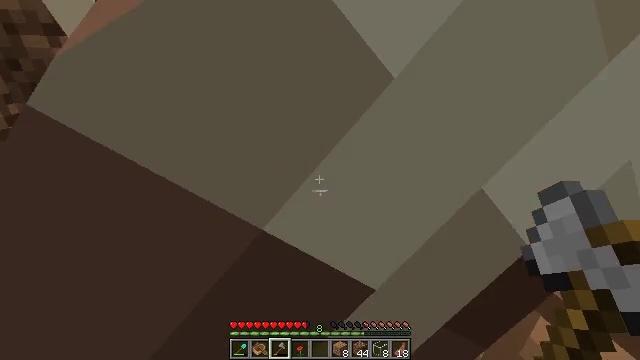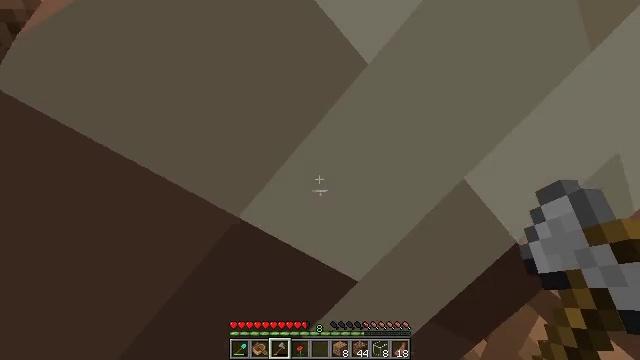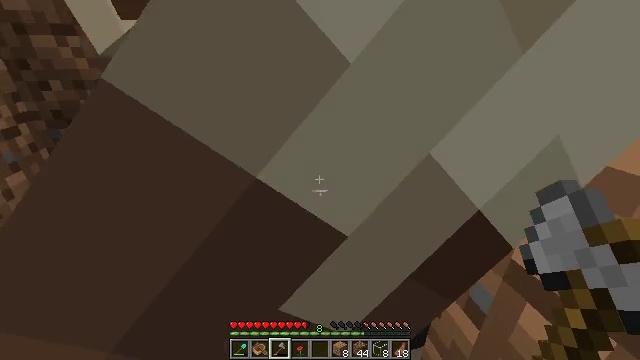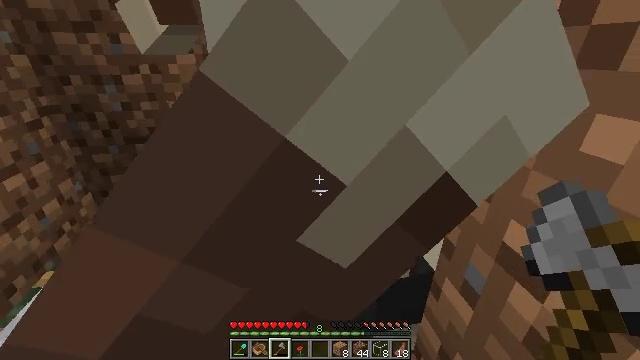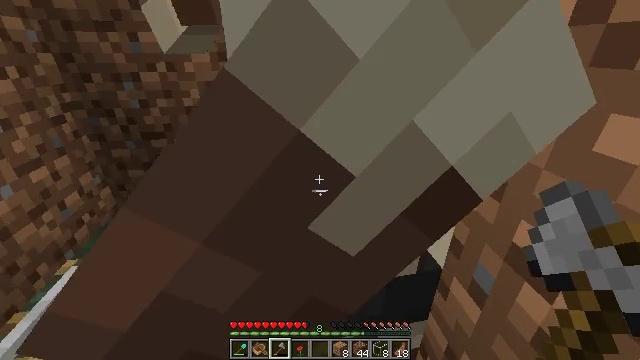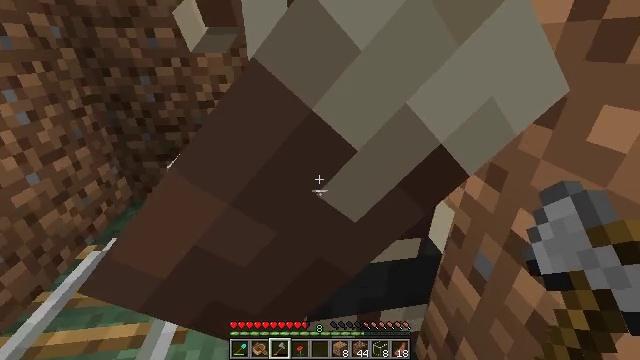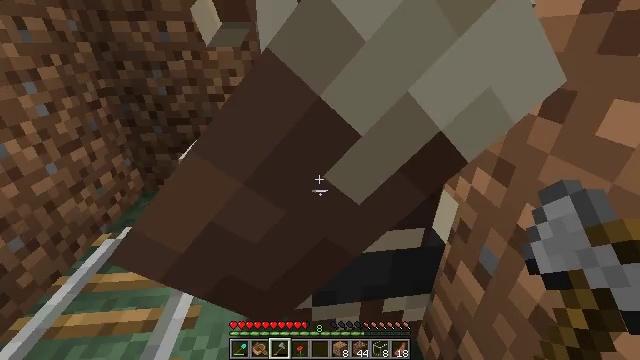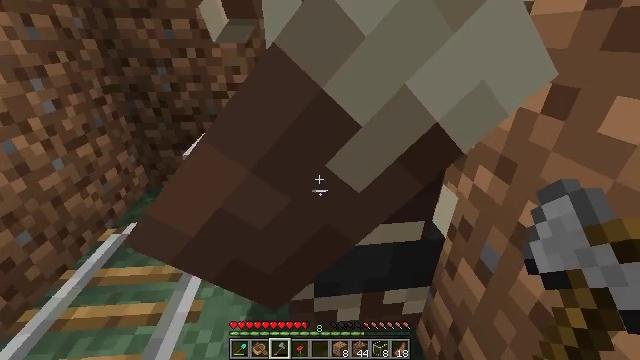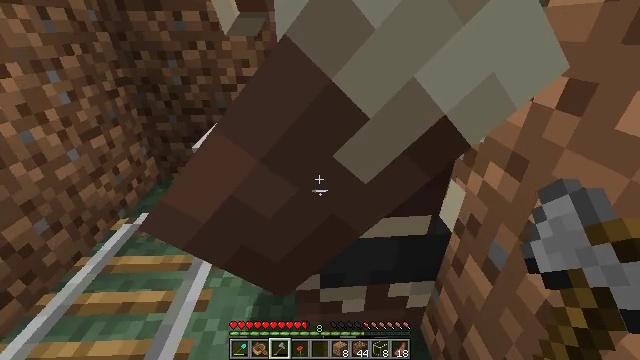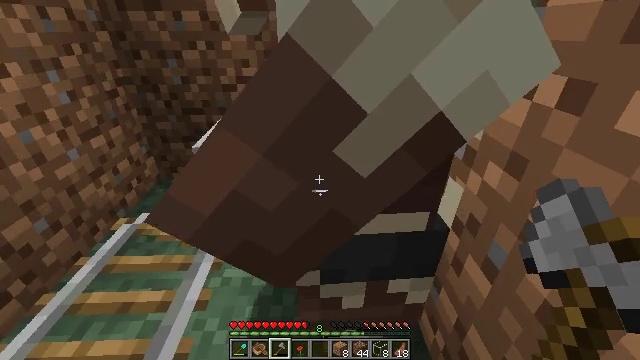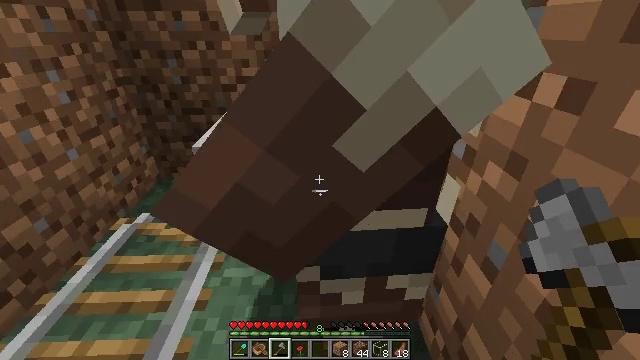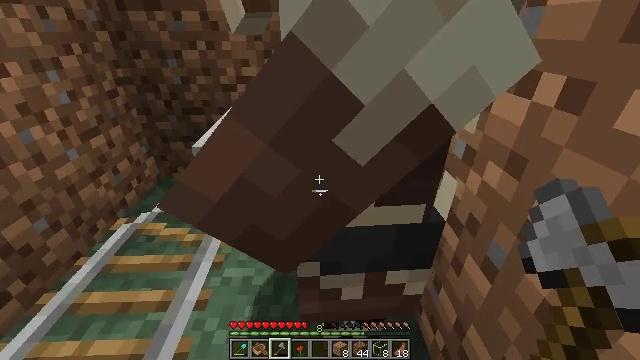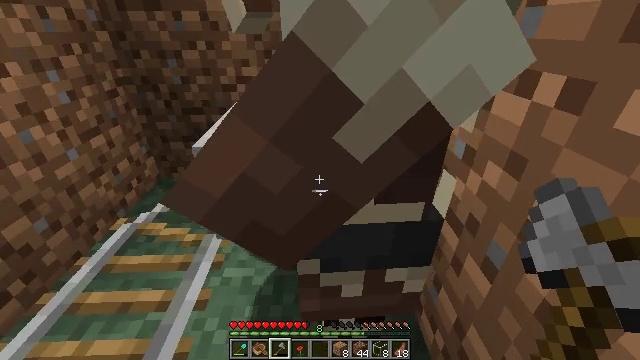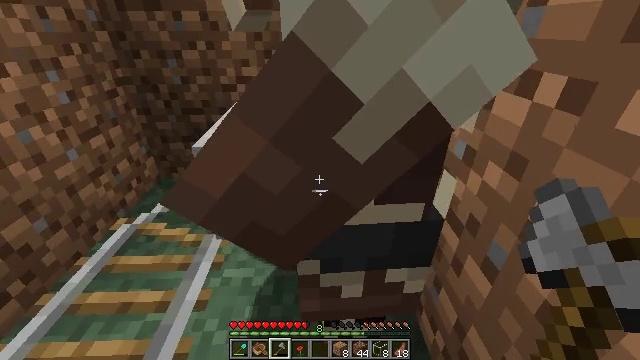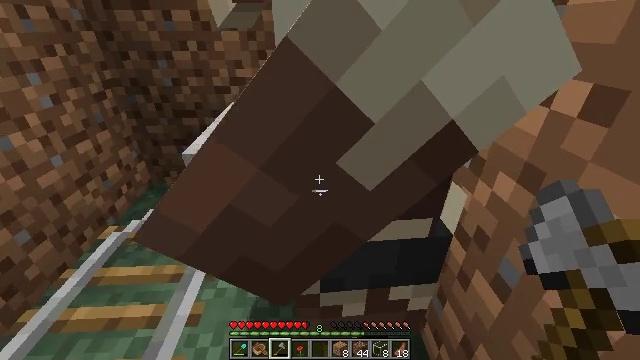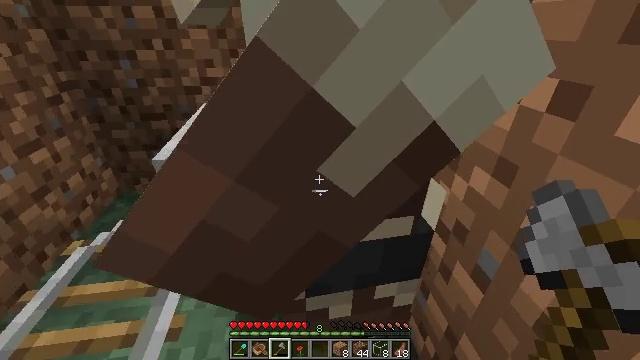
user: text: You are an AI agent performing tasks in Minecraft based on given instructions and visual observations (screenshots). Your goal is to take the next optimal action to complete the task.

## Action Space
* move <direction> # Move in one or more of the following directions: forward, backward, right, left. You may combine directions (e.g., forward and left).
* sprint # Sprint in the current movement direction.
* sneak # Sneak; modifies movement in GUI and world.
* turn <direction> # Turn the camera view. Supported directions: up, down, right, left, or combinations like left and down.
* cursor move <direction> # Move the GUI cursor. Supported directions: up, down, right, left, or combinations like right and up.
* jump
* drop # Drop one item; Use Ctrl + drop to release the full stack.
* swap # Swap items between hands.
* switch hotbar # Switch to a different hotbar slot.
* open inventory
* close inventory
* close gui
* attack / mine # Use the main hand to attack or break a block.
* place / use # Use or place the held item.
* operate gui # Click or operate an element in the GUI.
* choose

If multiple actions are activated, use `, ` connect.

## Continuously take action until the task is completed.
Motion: motion action
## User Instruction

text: Break the glass block.
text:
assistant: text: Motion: move forward, sneak
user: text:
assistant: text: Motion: sneak
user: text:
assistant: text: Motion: sneak, turn left
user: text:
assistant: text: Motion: sneak, turn left
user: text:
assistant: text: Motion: sneak, turn left
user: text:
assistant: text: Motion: sneak, turn left and down
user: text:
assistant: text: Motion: sneak
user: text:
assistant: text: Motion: sneak, turn left and down
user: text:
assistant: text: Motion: sneak
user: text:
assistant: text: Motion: sneak
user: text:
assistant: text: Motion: sneak
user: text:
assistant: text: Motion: sneak
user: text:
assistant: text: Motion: move forward, sneak
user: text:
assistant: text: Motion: move forward, sneak
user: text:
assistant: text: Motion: move forward, sneak, turn right
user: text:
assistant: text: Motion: move forward, sneak, turn right
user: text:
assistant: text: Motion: move forward, sneak
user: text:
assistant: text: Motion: move forward, sneak
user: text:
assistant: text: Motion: move forward, sneak
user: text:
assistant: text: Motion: move forward, sneak
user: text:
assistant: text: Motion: move forward, sneak, turn left
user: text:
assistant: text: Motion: sneak, turn left
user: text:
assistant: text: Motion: sneak
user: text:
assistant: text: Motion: sneak
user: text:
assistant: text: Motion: sneak
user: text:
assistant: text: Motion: sneak
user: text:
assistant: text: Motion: sneak
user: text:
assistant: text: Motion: sneak
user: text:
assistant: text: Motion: sneak
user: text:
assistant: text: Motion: sneak